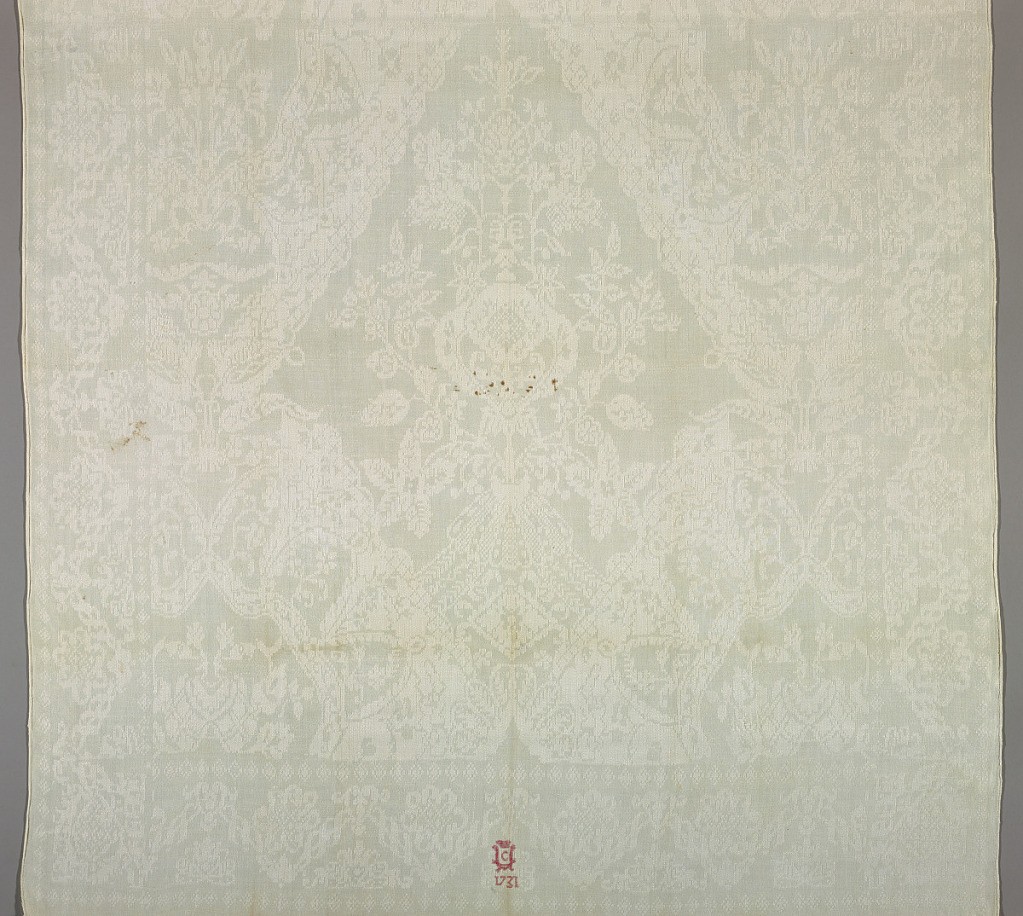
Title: Napkin
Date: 1731
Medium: linen Technique: damask
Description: Large dinner napkin of white linen damask. Design of flower filled urn, palmettes, etc. Border design of highly conventionalized floral motifs. At center of lower border the date, 1731, and a crown over the letter "C" are embroidered in red linen.